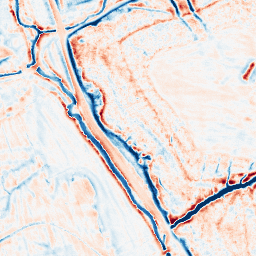
Category: edge_preserving
Decomposition family: bilateral
Decomposition parameters: d: 15
sigma_color: 150
sigma_space: 25
Upsampling method: lanczos
Upsampling parameters: scale: 8
Upsampling scale: 8